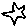
Label: star